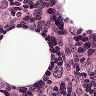
Metastatic tissue present: yes